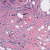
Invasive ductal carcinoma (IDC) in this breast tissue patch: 1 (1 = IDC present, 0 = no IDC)